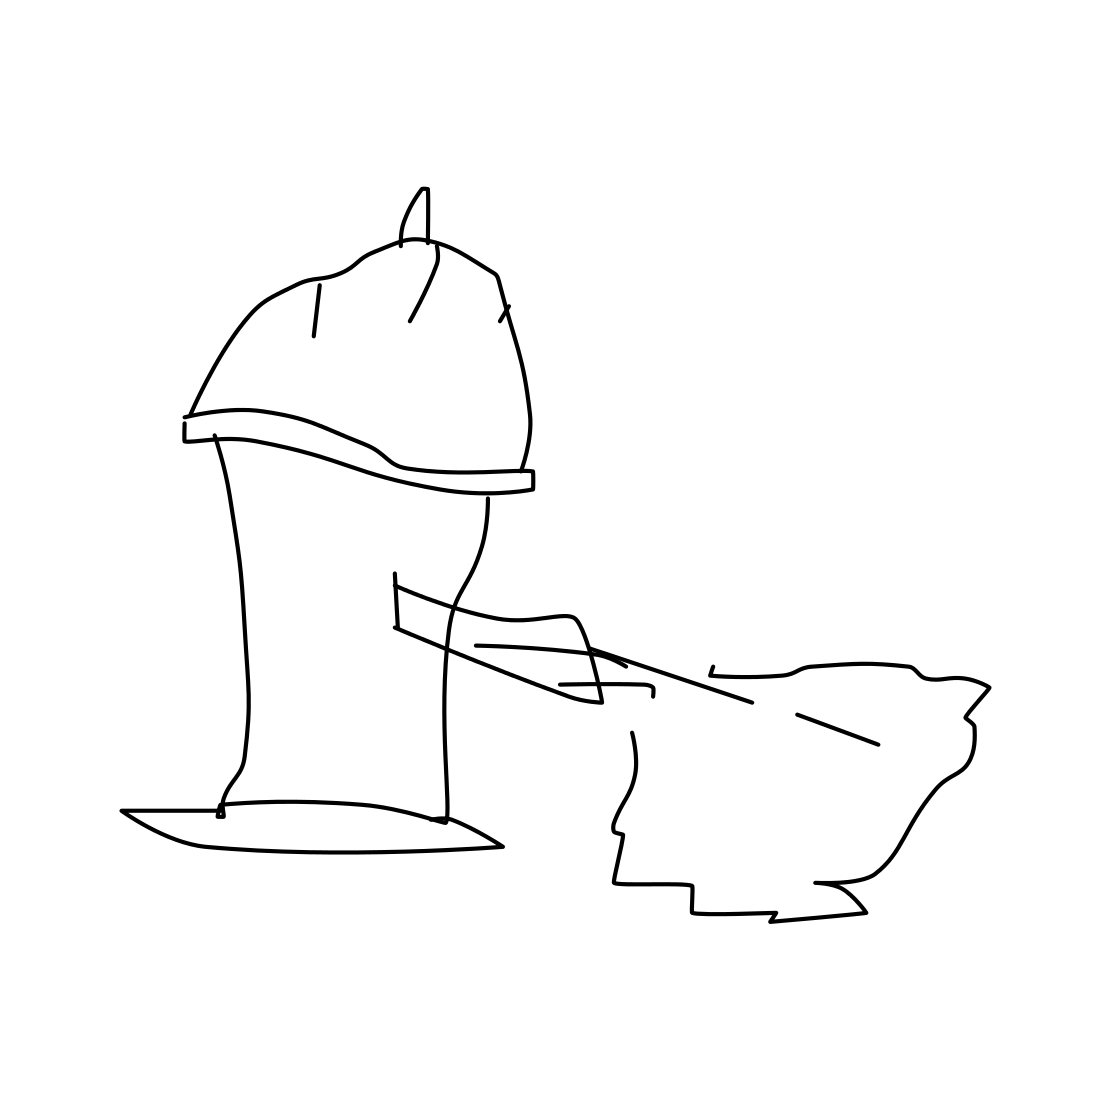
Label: fire hydrant